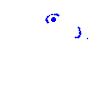
Particle: kaon